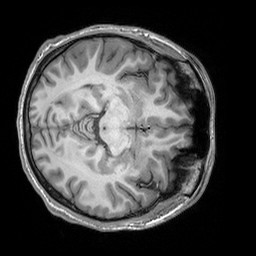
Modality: T1w
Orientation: axial
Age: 21
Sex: male
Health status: healthy
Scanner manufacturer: siemens
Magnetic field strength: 3 T
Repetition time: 2.3 s
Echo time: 0.00303 s